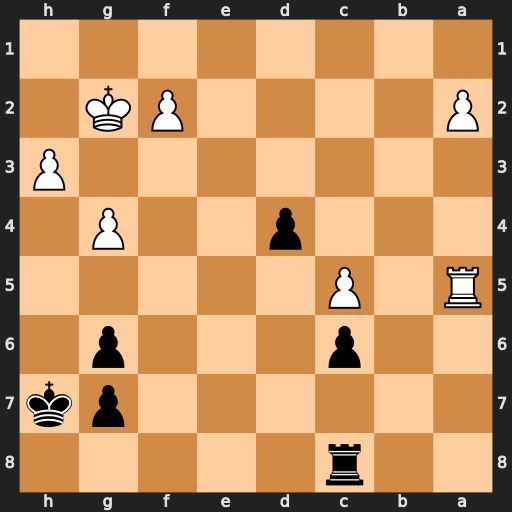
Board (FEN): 2r5/6pk/2p3p1/R1P5/3p2P1/7P/P4PK1/8
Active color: b
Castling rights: -
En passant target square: -
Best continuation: d3 Ra4 Rd8 Rb4 d2